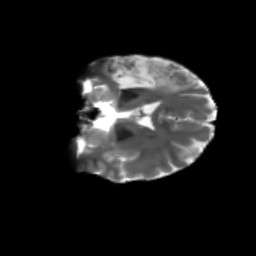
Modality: T2w
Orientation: coronal
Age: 36
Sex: female
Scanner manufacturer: siemens
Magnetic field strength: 3 T
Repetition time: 5.25 s
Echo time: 0.08 s